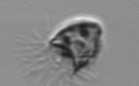
Label: Balanion